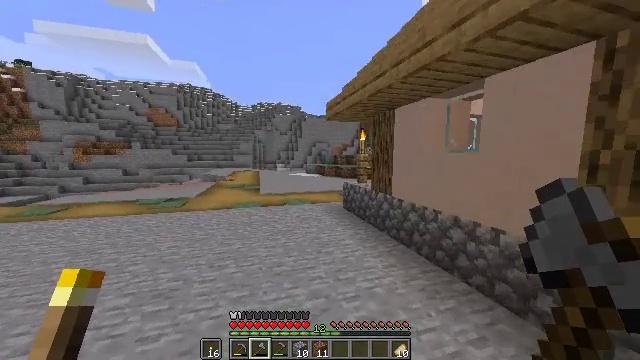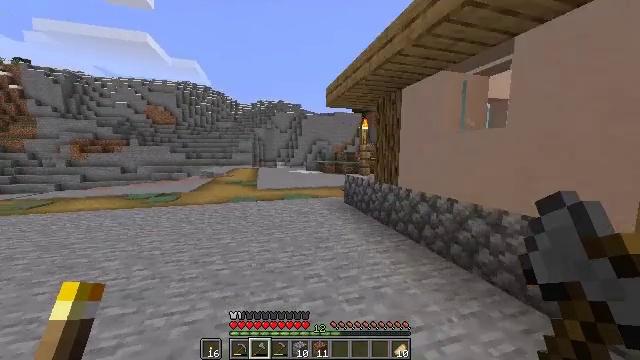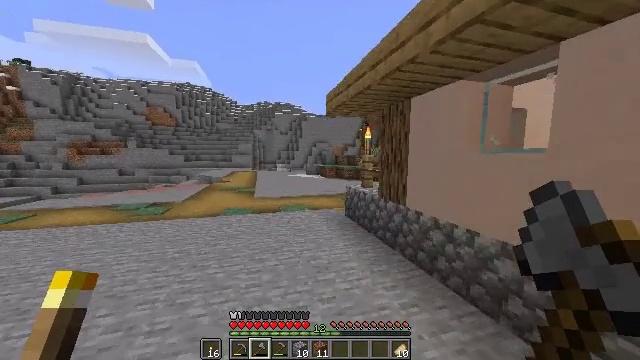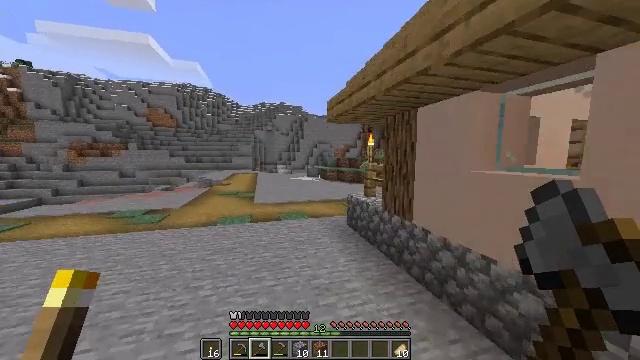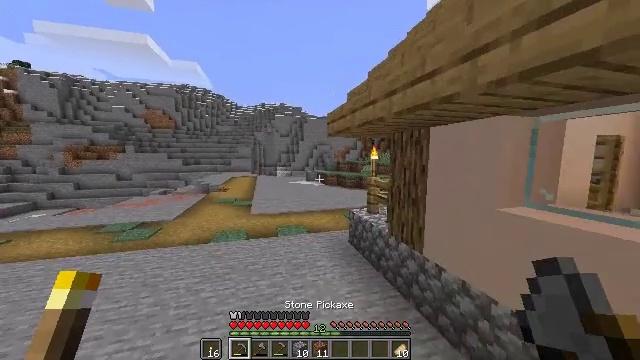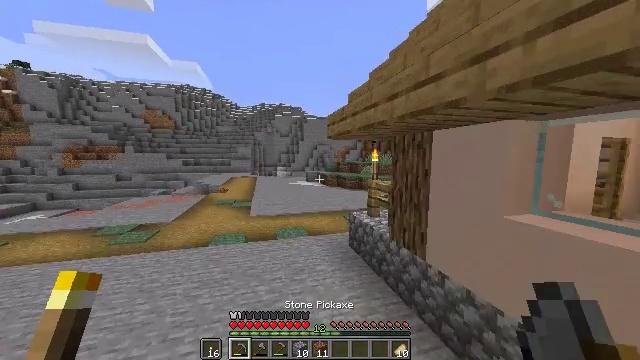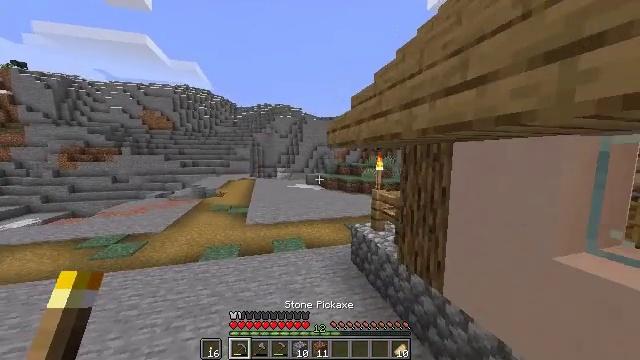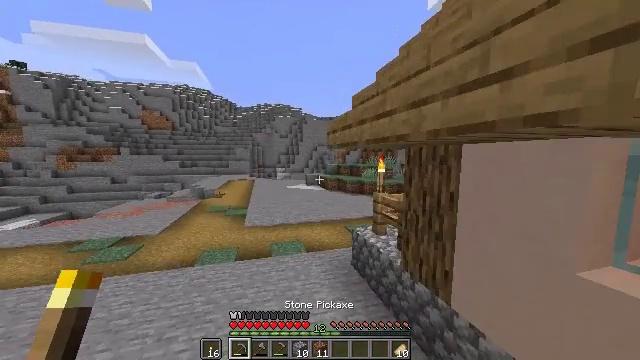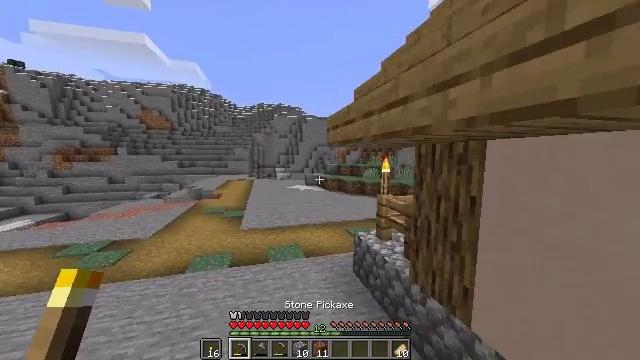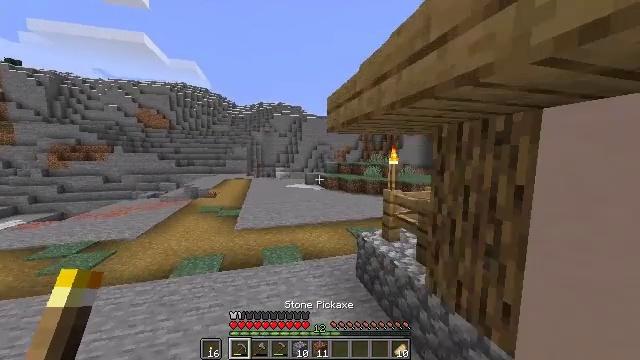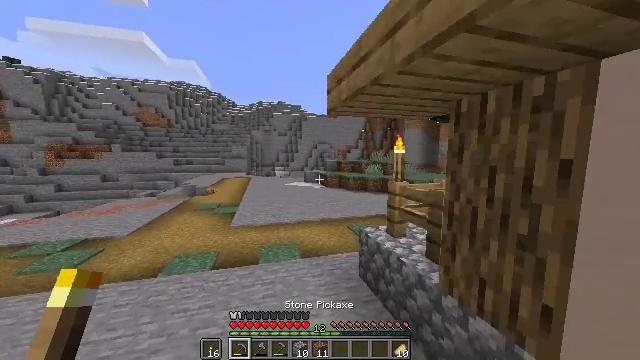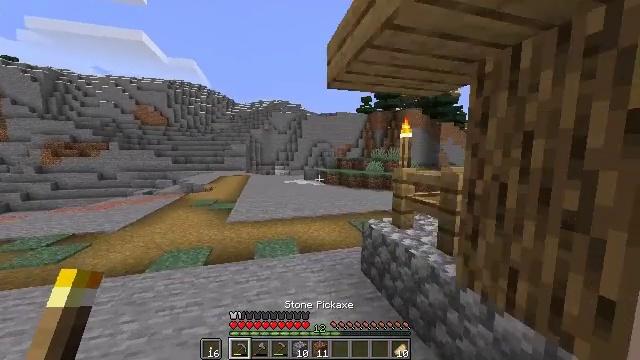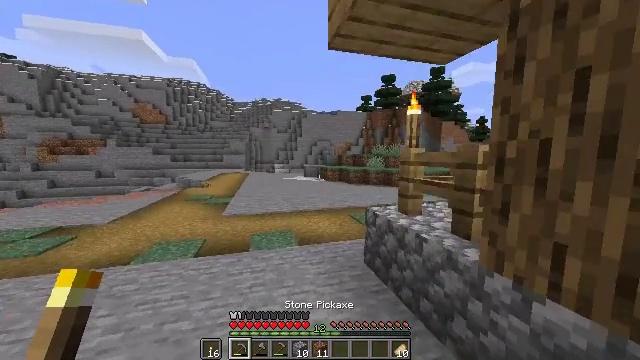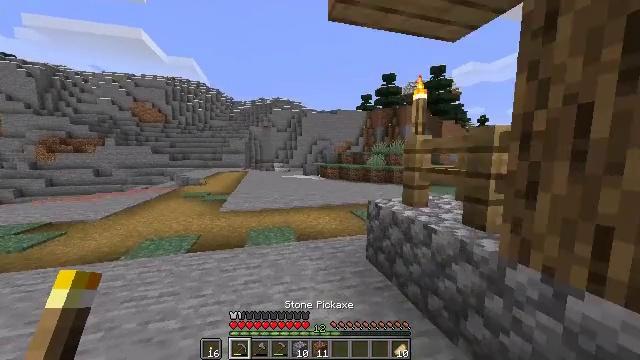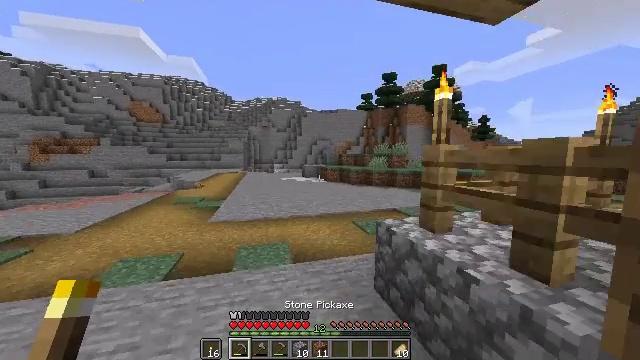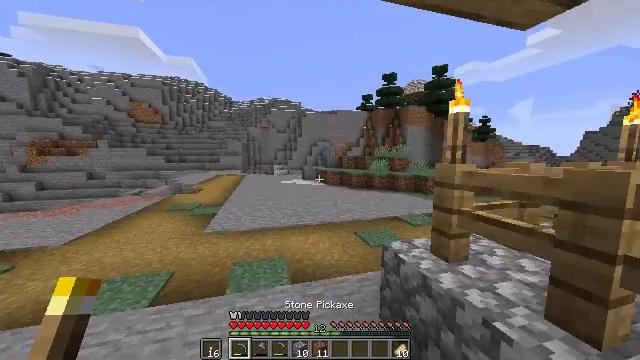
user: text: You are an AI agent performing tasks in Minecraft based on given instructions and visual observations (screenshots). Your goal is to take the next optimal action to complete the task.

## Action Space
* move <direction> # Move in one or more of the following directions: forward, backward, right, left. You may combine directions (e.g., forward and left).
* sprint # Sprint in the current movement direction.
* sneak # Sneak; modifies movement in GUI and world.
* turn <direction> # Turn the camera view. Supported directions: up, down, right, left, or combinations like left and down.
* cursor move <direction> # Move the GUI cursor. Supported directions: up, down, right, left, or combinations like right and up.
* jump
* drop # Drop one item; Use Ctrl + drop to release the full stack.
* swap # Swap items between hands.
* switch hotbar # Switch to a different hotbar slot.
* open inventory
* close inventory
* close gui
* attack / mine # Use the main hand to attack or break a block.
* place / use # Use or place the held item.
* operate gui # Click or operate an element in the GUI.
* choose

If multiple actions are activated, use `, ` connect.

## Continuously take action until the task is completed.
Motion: motion action
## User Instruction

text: Mine the stonecutter block.
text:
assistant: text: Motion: move forward, sprint, jump
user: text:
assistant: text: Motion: move forward, sprint, jump
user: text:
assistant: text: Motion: move forward, sprint, jump
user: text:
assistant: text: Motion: move forward, sprint
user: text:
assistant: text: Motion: move forward, sprint
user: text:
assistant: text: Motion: move forward, sprint
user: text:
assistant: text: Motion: move forward, sprint
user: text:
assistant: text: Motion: move forward, sprint
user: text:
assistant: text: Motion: move forward, sprint
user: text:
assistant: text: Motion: move forward, sprint
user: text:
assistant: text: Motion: move forward, sprint, jump
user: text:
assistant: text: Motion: move forward, sprint, jump
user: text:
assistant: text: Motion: move forward, sprint, jump
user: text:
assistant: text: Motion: move forward, sprint, jump
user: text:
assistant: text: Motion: move forward and move left, sprint, jump
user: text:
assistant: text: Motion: move forward and move left, sprint, jump
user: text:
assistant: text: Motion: move forward and move left, sprint, turn right
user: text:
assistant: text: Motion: move forward and move left, sprint, turn right and down
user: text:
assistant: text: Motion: move forward, sprint, turn right and down
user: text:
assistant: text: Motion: move forward, sprint, turn right and down
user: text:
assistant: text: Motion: move forward, sprint, turn right and down
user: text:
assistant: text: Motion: move forward, sprint, turn right and down
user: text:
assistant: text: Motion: move forward, sprint, turn right and down
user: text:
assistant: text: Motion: move forward, sprint, turn right
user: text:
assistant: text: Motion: move forward, sprint, turn right
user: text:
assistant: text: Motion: move forward, sprint
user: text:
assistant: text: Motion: move forward, sprint
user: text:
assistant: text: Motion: move forward, sprint, turn right and down
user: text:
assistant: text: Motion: move forward, sprint, turn right, jump
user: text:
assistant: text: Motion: move forward, sprint, turn right, jump